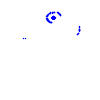
Particle: electron